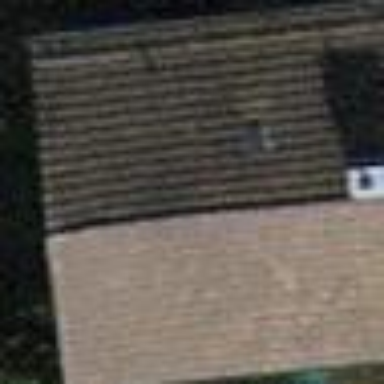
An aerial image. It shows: Building with tile roof.